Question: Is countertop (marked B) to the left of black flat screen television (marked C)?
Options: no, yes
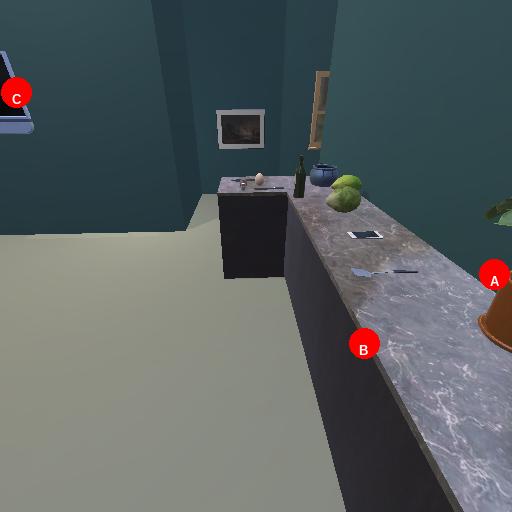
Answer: no